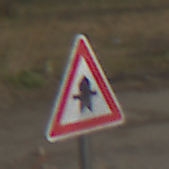
Verkehrszeichen: Vorfahrt
Umgebung: Outdoor, Suburban
Tageszeit: MorningAfternoon
Wetter: PartlyCloudy
Licht: Natural
Jahreszeit: NotSpecified
Kontrast: HighContrast